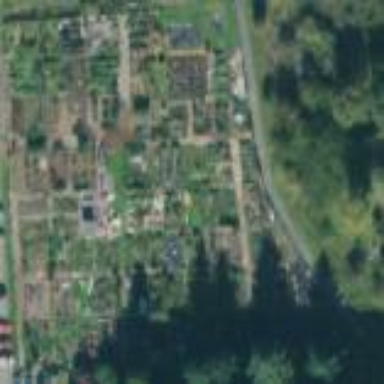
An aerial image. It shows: Area designated for allotments.